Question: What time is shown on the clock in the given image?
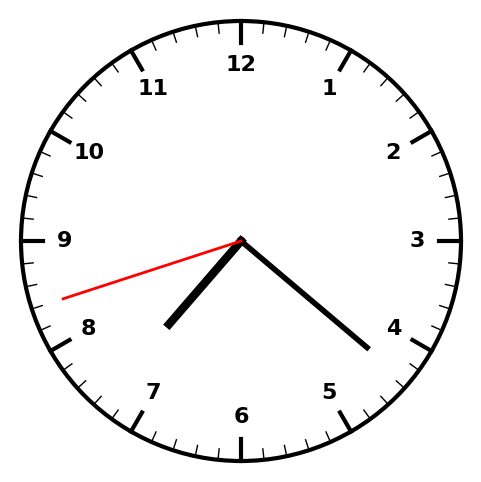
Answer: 07:21:42